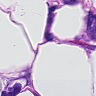
Metastatic tissue present: yes